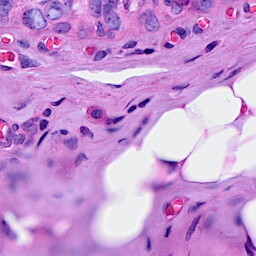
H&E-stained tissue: Breast